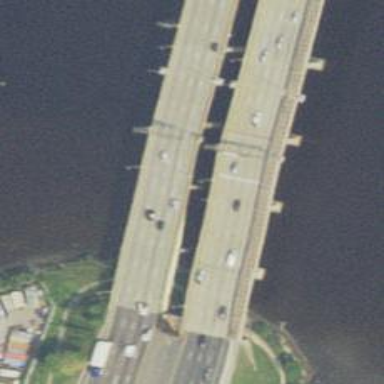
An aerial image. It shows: Motorway bridge with separate sidewalk.